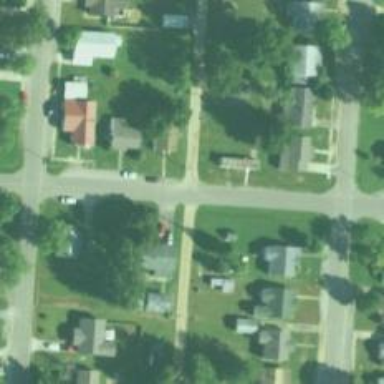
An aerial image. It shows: Alley classified as service road.